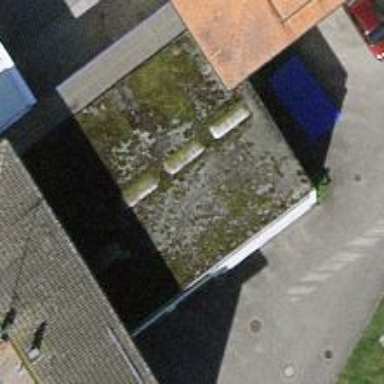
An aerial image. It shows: Car repair shop.